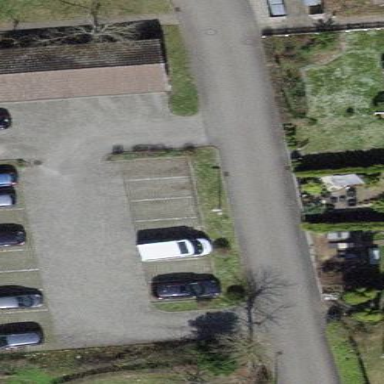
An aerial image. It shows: Parking area with grass paver surface.